Question: Within my main VS solution I have the following 3 projects:

The host hosts the WCFService in a console app (will be changed to a Windows Service after debugging). The host solution also has an App.config which sets up the NetPipe Binding for IDCCContract, and MEX NetPipe Binding for IMetaDataExchange configurations.
I would like the host to start the DCC Service as soon as it runs, and then clients can use the WCF contract to access data from that instance of DCC Service. Currently, a new instance of DCC Service is created with ever Client that runs, which is what I do not want.
How can I have once instance of my DCC Service that is created when the Host begins, and clients can connect and read data from that instance using the WCF contract?
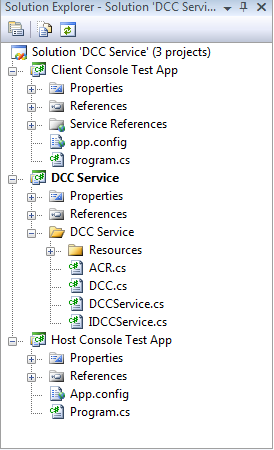
Answer: Change your host console test application to use this overload of the ServiceHost ctor:
'''
public ServiceHost(
Object singletonInstance,
params Uri[] baseAddresses
)
'''
and supply the singleton service instance yourself.
EDIT: i.e. replace the code in the host app which sets up the service host with something like:
'''
var singletonInstance = new DCCService();
//... you could add stuff here to initialise your singleton instance as you would like it
using (ServiceHost host = ServiceHost(singletonInstance, baseAddresses))
{
...
'''
You'll also need to set the InstanceContextMode of the service to Single, for example by applying this attribute to the service class:
'''
[ServiceBehavior(InstanceContextMode = InstanceContextMode.Single)]
'''
All WCF communications from clients to the DCC Service will then be handled by the specific instance of DCCService which you instantiated.